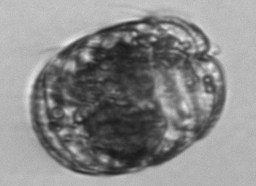
Label: Polykrikos